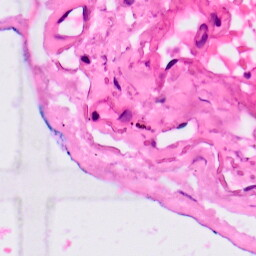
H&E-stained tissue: Lung